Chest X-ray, PA view. Patient: 53 years old, sex M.
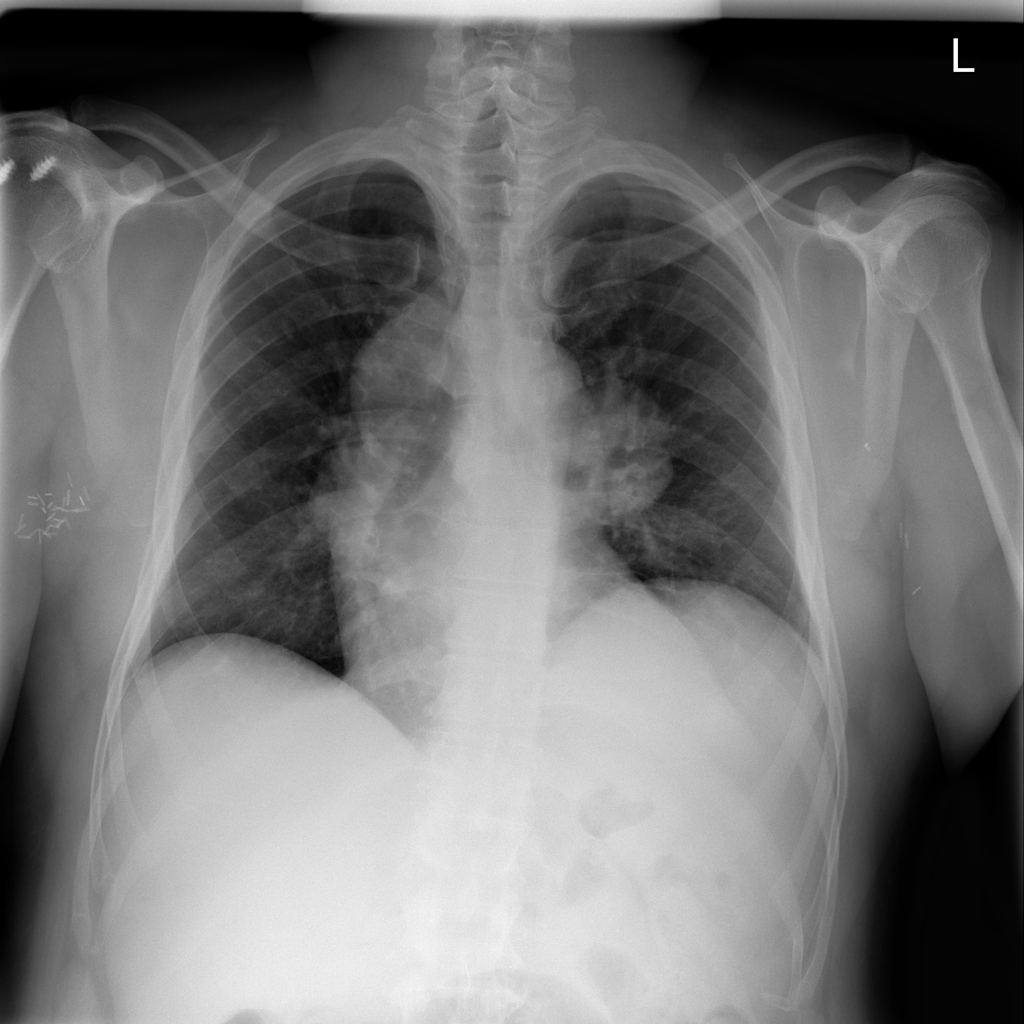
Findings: No Finding